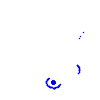
Particle: pion